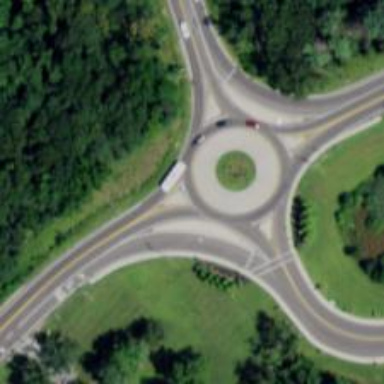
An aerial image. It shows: Secondary road leading to roundabout.